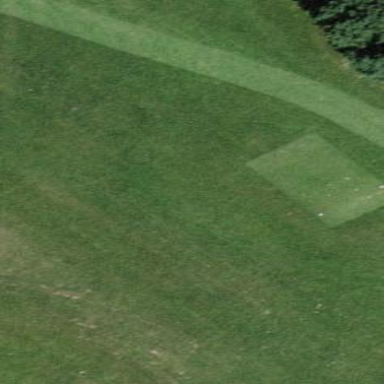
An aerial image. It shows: Golf tee on grass surface.